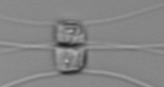
Label: Chaetoceros_similis